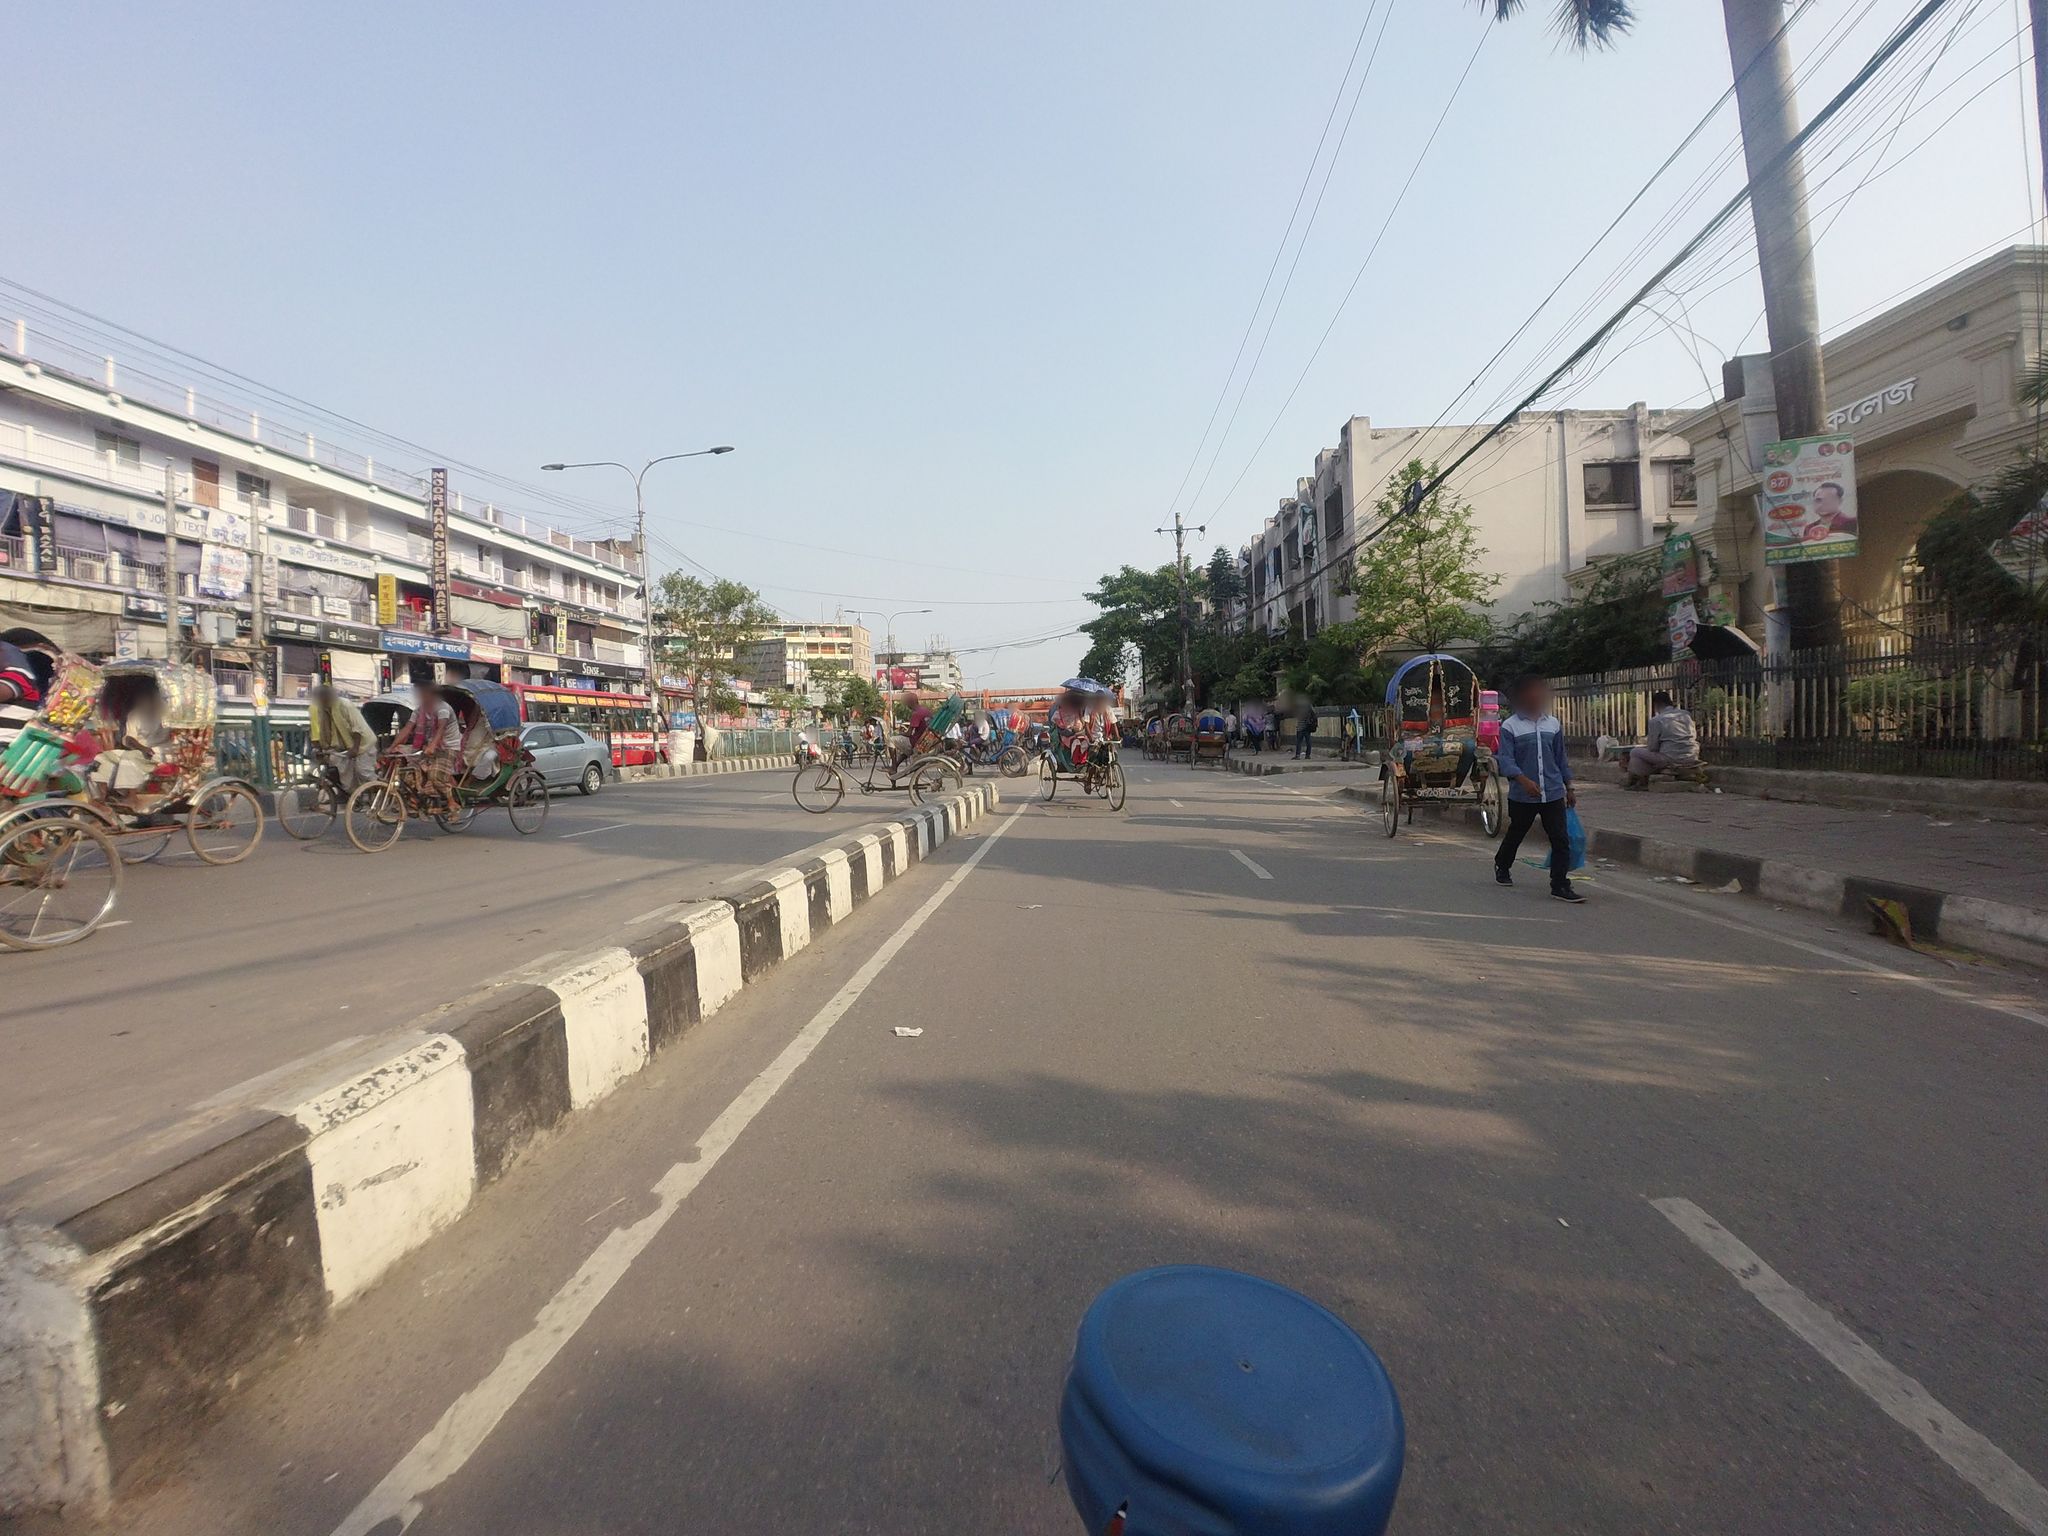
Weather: clear
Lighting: day
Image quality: good
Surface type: driving surface
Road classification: unclassified
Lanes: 3
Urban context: urban centre
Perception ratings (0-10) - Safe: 7.67, Lively: 7.62, Beautiful: 1.27, Boring: 1.56, Depressing: 5.29, Wealthy: 5.04